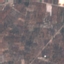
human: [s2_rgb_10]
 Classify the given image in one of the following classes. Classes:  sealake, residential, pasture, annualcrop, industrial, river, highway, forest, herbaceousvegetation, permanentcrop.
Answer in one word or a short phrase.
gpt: PermanentCrop